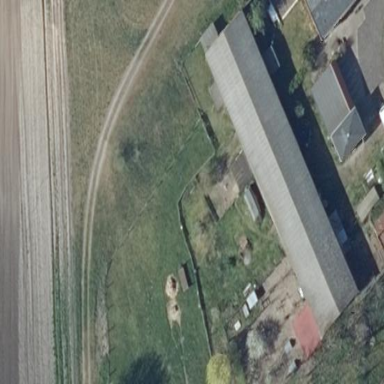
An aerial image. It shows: Farm auxiliary building.